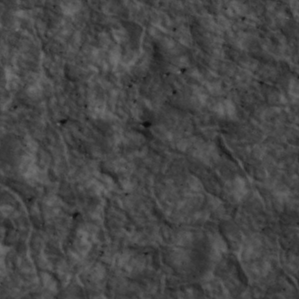
Label: non_frost